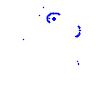
Particle: kaon